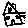
Label: house